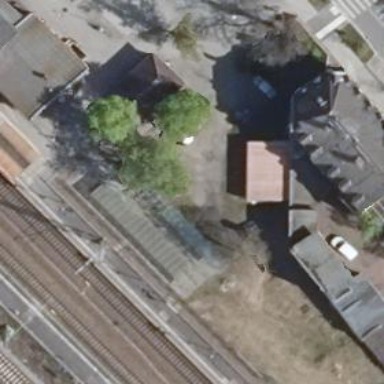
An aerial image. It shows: Building with shed for bicycle parking.